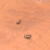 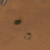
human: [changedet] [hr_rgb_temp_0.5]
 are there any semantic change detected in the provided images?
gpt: No change was made in this area.